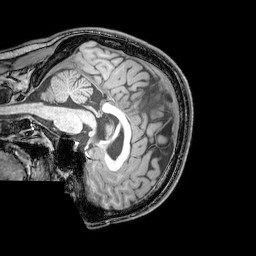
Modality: T1w
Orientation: sagittal
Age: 23
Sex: male
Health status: healthy
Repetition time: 0.081 s
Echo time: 0.037 s